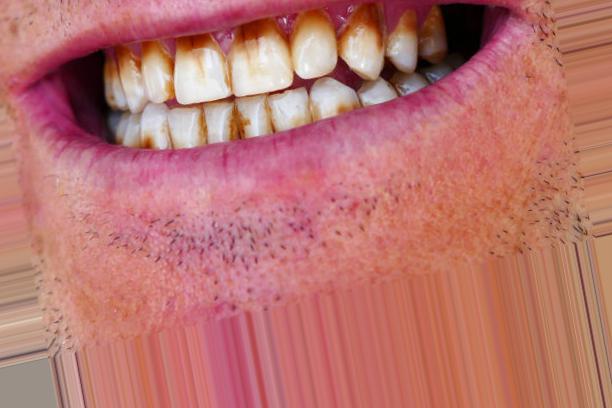
Condition: Tooth Discoloration